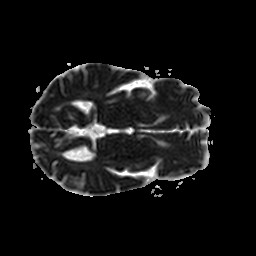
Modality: ADC
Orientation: axial
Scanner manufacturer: philips
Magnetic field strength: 1.5 T
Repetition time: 4.804 s
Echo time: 0.07764 s